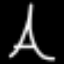
Label: The Eiffel Tower